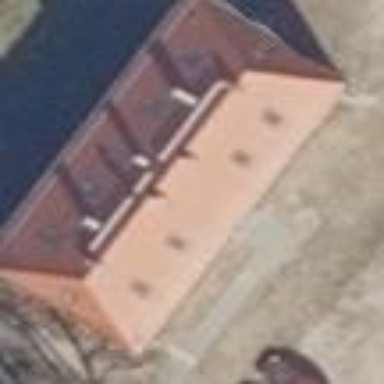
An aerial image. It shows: Hipped roof on apartment building.